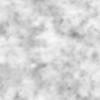
Label: no_change